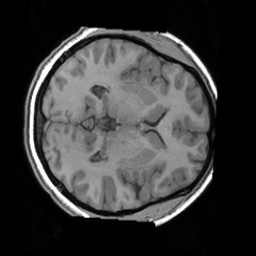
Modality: T1w
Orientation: axial
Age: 24
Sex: female
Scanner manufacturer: siemens
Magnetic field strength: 3 T
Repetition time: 1.63 s
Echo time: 0.00311 s